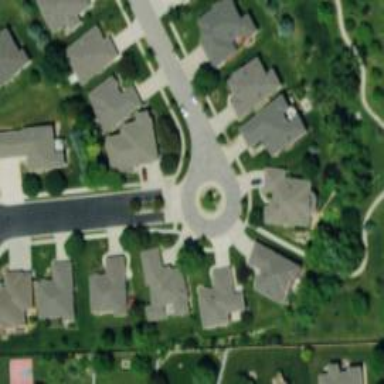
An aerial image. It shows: Residential road with roundabout.